Question: I have multiple data series with different scale in one stock chart (HighCharts).
I want to connect each series to it's axis or show value of last point of each series on it (something like data label but just for last point of each series)
'''
$(function () {
$('#container').highcharts({
chart: {
renderTo: 'container'
},
xAxis: [{
type: 'datetime'
}],
yAxis: [{
opposite: true,
lineWidth: 1
},{
opposite: true,
lineWidth: 1
}],
series: [{
data: [29.9, 71.5, 106.4, 129.2, 144.0, 176.0, 135.6, 148.5, 216.4, 194.1, 95.6, 54.4],
pointStart: Date.UTC(2010, 0, 1),
pointInterval: 24 * 3600 * 1000, // one day
yAxis: 1
}, {
data: [20000, 2250, 30300, 28000, 27000, 27800, 25800],
pointStart: Date.UTC(2010, 0, 3),
pointInterval: 24 * 3600 * 1000, // one day
}]
});
});
'''
<URL>
HighStock

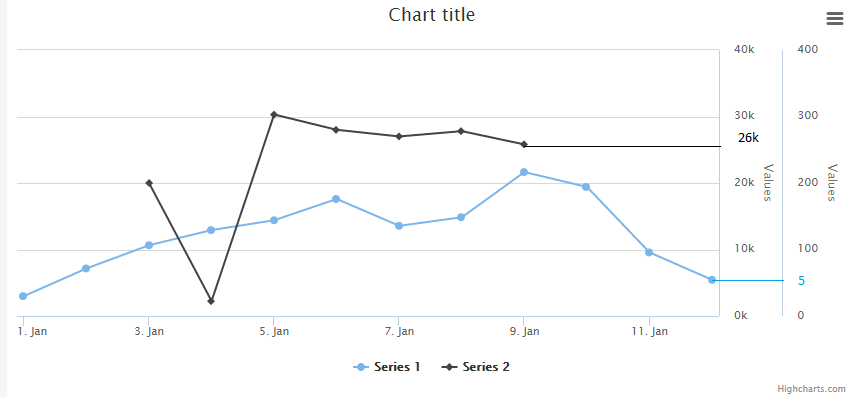
Answer: You just need to add a simple data formatter to have the datalables to be displayed only on the last datapoint.
'''
plotOptions: {
series: {
dataLabels: {
enabled: true,
formatter: function(){
var isLast = false;
if(this.point.x === this.series.data[this.series.data.length -1].x && this.point.y === this.series.data[this.series.data.length -1].y) isLast = true;
return isLast ? this.y : '';
}
}
}
},
'''
<URL>